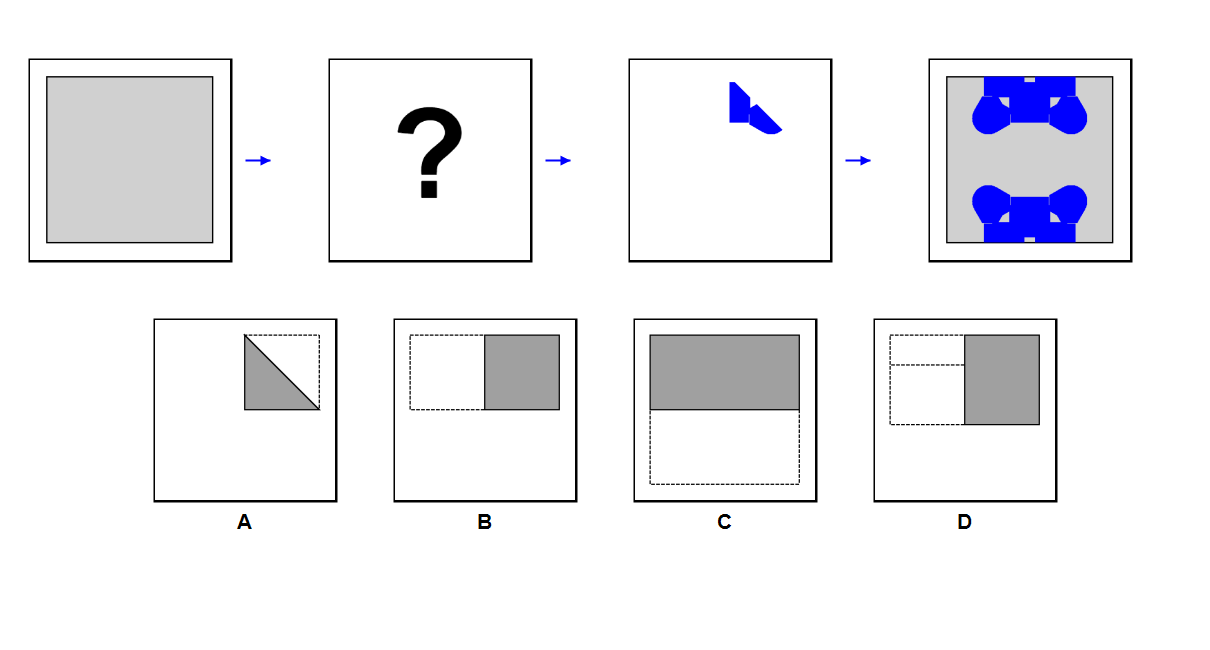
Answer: D